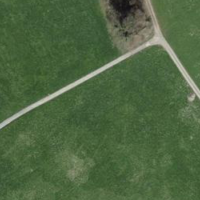
EUNIS habitat code: 24
Species observed at this site:
Corylus avellana